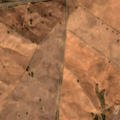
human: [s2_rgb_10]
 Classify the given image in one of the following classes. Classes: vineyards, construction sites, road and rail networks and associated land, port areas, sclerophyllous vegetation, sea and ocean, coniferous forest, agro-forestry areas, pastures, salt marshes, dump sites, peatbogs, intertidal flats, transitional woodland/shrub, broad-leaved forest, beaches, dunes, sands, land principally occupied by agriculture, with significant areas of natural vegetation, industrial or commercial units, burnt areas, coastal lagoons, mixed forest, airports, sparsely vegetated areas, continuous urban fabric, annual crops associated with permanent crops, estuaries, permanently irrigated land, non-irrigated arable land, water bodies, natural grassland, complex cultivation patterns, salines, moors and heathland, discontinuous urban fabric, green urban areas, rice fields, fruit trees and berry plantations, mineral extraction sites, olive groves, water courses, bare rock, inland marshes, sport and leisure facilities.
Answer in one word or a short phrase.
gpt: non-irrigated arable land